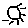
Label: sun